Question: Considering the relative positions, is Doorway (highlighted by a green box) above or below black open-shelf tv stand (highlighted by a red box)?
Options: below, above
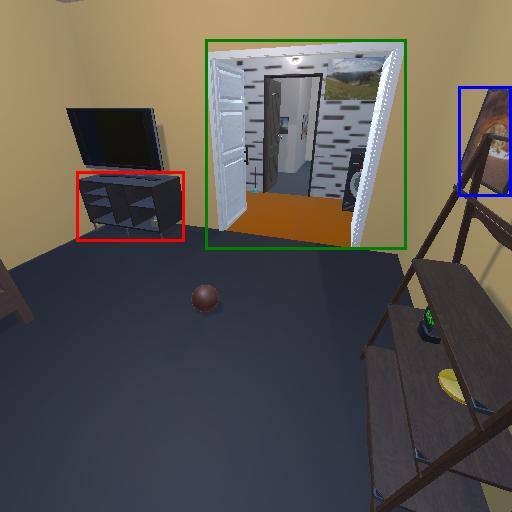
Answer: below